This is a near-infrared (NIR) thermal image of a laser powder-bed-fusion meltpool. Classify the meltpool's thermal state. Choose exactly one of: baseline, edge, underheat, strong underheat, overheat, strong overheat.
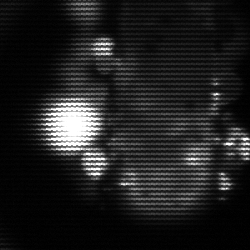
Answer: strong underheat